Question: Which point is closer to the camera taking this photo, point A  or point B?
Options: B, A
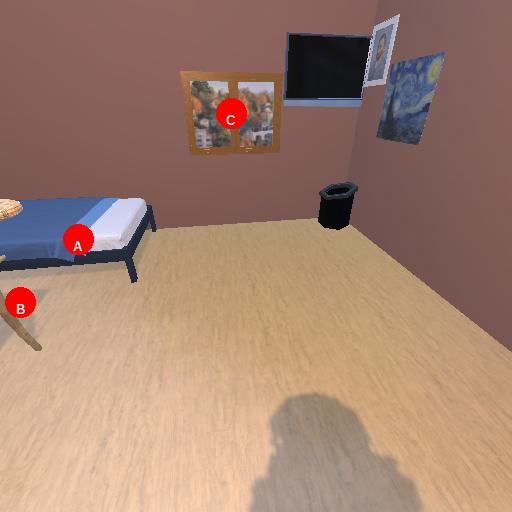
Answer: B